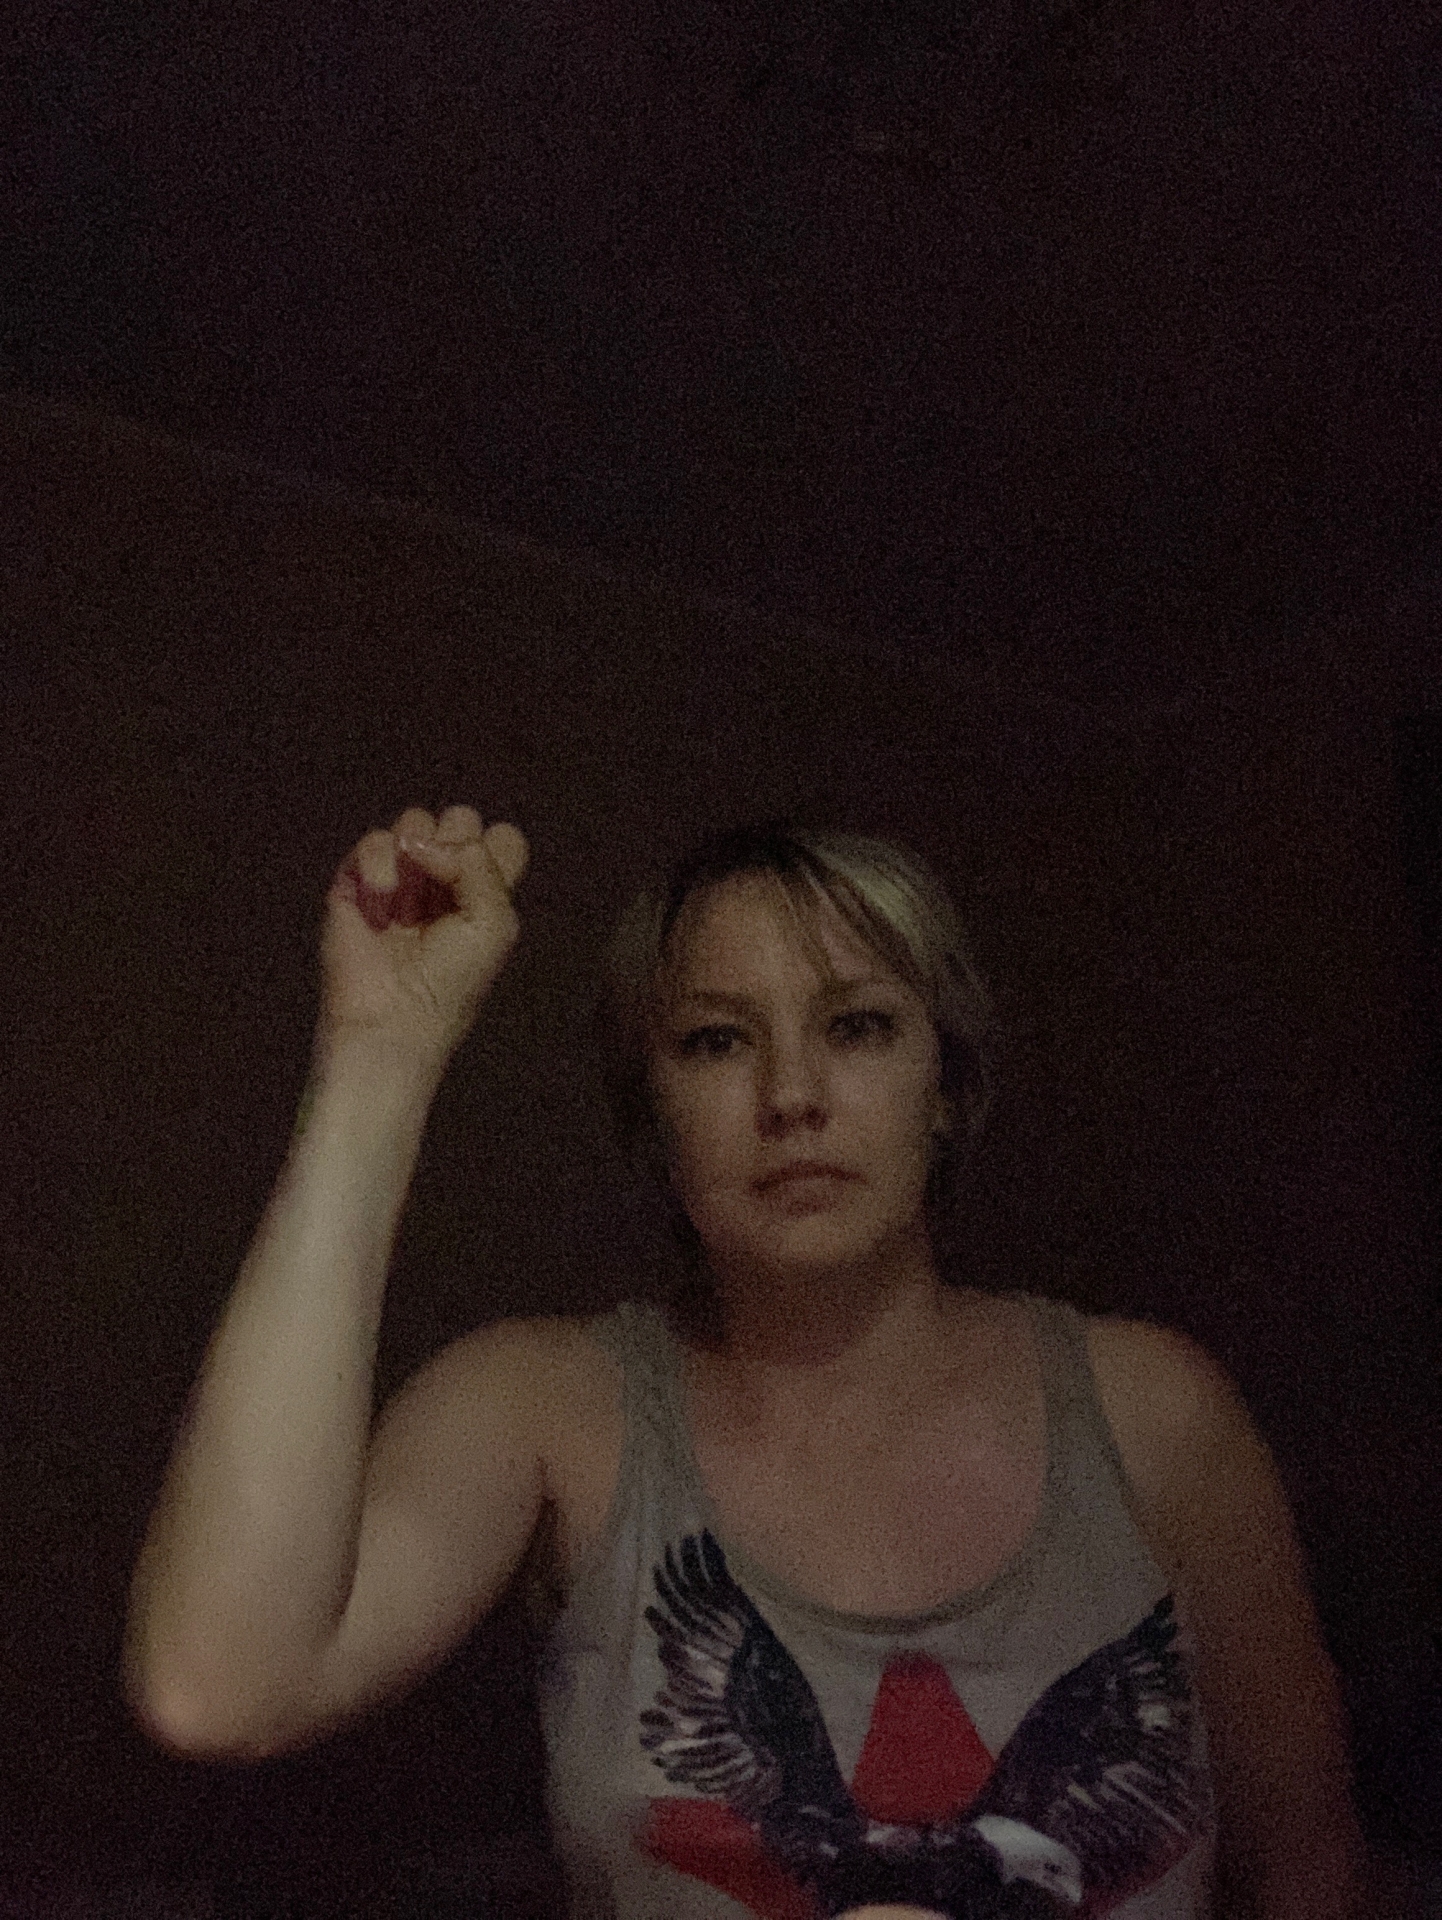
Label: noise